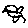
Label: bird